Aerial crown-view tile of a tropical tree (Barro Colorado Island, Panama), acquired 20250616:
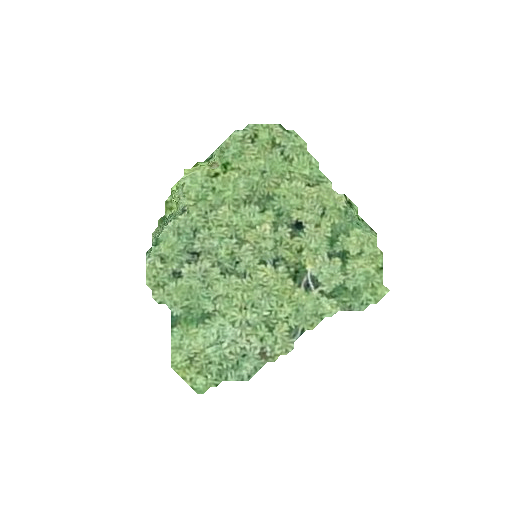
Species: Cecropia insignis
GBIF accepted scientific name: Cecropia insignis
Crown area: 59.851 m²